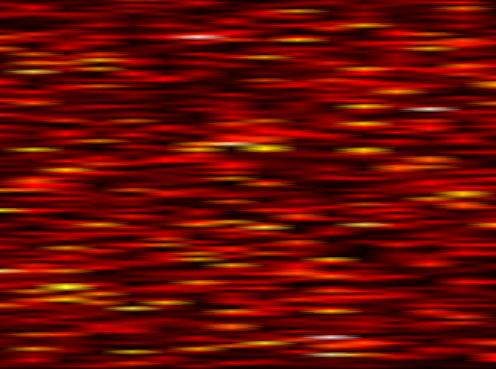
Label: WOLA